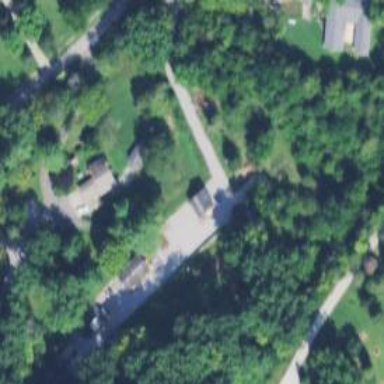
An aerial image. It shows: Driveway leading to service road.